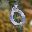
Label: 0